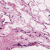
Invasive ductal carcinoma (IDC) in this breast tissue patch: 0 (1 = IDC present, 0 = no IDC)